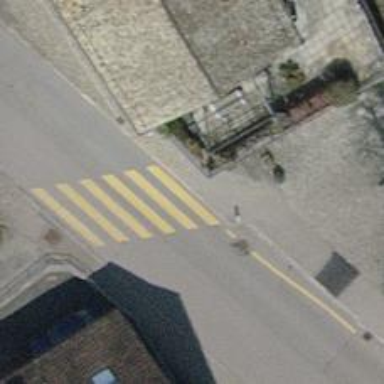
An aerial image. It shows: Kerb serving as barrier.